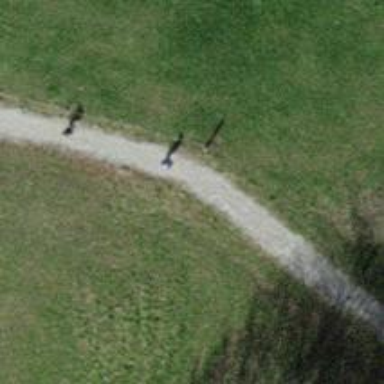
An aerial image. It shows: Path with pebblestone surface.